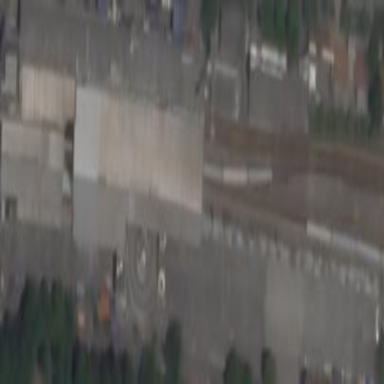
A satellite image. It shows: Train station building.